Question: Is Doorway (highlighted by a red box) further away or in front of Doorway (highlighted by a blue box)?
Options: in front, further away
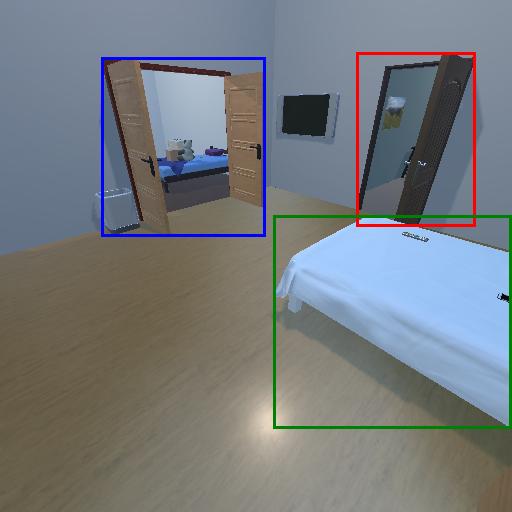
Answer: in front